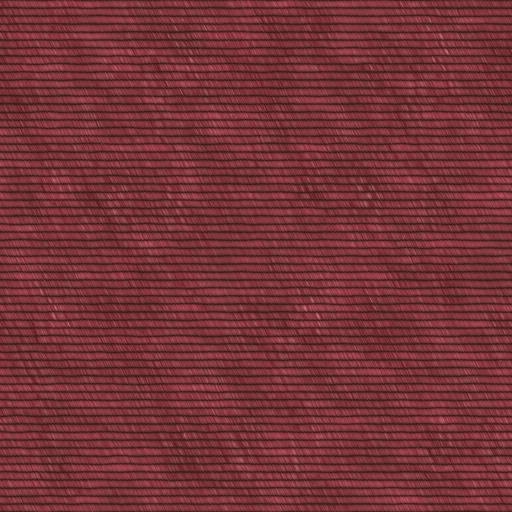
Tags: carpet cloth fabric floor red tiled